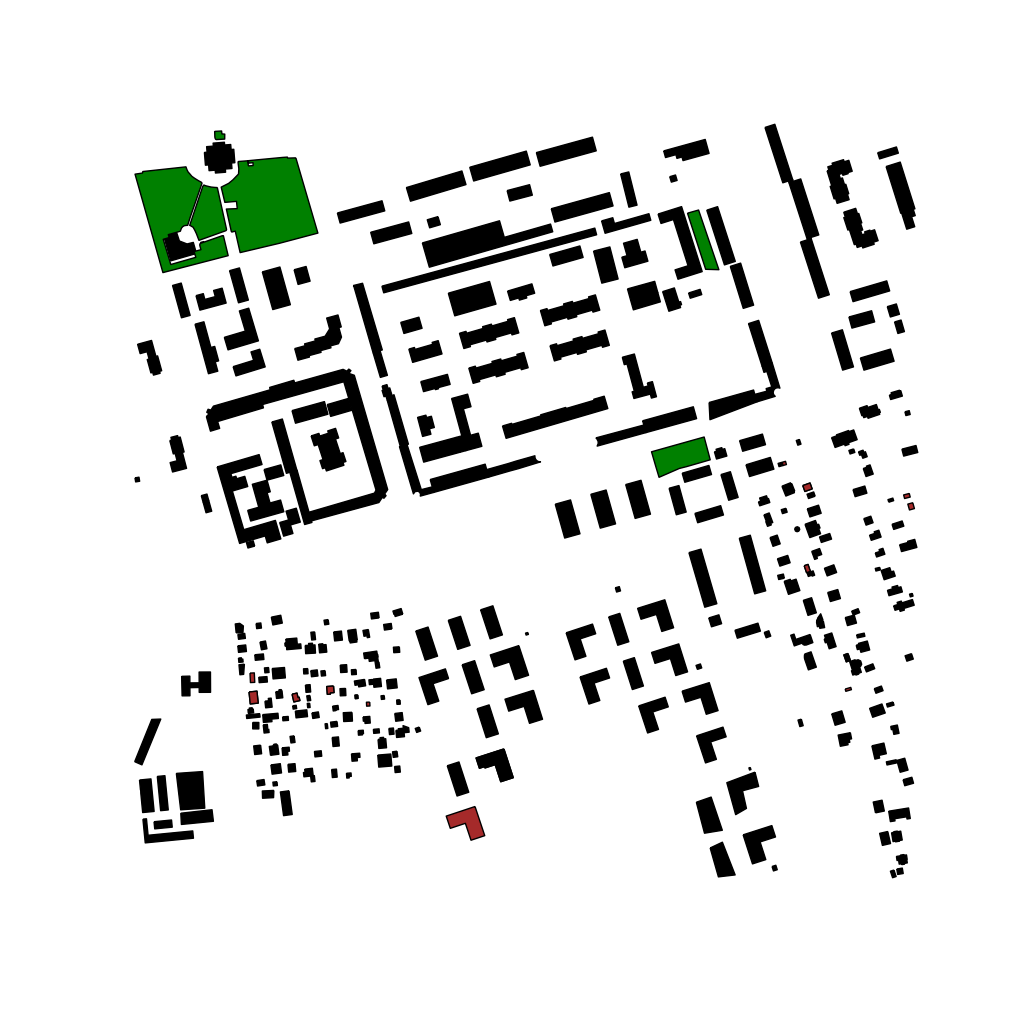
Tags: overhead vector_map, industrial, recreation, residential, special, historical, modern, soviet, high_rise, individual_rise, low_rise, medium_rise, density_1, Building, Facility, Park, 1.0 km²